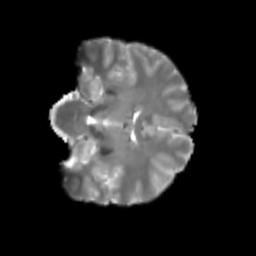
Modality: T2w
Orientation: coronal
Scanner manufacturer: siemens
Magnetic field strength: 3 T
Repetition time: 4 s
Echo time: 0.0594 s